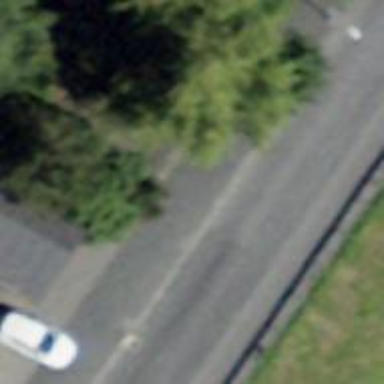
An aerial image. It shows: Tertiary road.